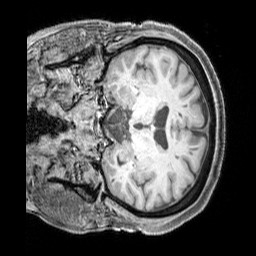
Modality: T1w
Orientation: coronal
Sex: female
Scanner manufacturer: siemens
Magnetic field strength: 3 T
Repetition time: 2.3 s
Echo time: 0.00226 s